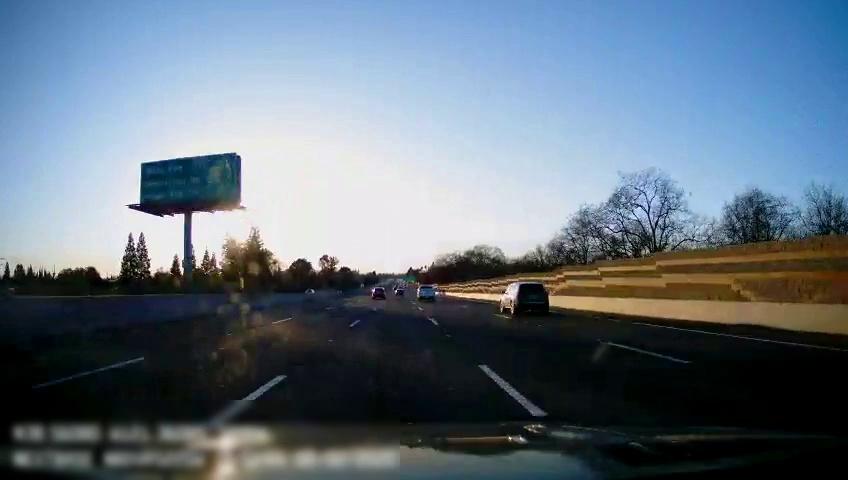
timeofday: Day
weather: Sunny
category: Drivable Space
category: Vehicles | Truck
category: Vehicles | SUV
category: Vehicles | SUV
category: Lanes | Alternate Lane
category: Lanes | Current Lane
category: Lanes | Current Lane
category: Lanes | Alternate Lane
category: Lanes | Alternate Lane
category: Traffic | Signs